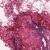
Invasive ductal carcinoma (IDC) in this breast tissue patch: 0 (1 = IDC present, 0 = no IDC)